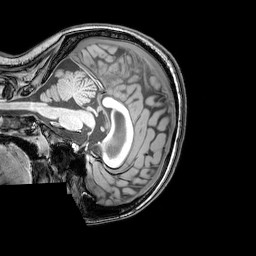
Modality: T1w
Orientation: sagittal
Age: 22
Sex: female
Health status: healthy
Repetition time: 0.081 s
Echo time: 0.037 s